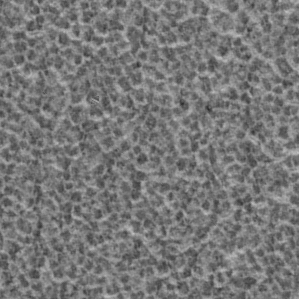
Label: frost